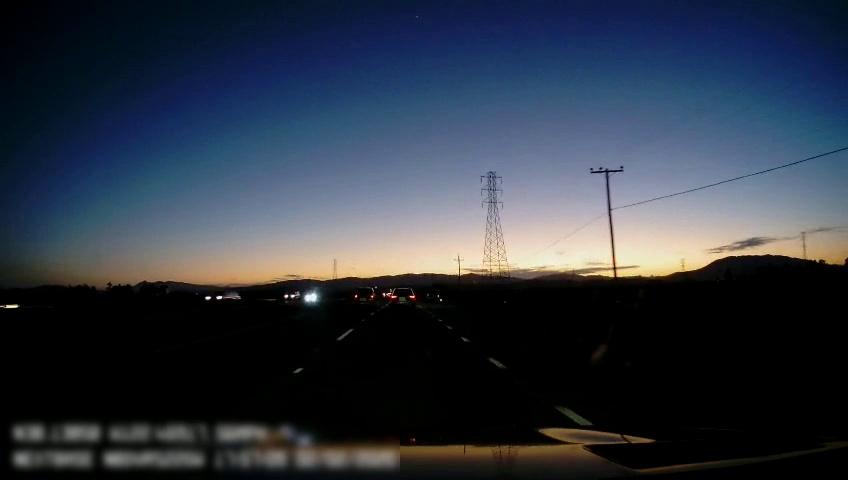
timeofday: Dusk/Dawn/Twilight
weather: Sunny
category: Drivable Space
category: Vehicles | Car
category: Vehicles | Car
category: Vehicles | SUV
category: Vehicles | SUV
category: Vehicles | Truck
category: Lanes | Current Lane
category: Lanes | Current Lane
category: Lanes | Alternate Lane